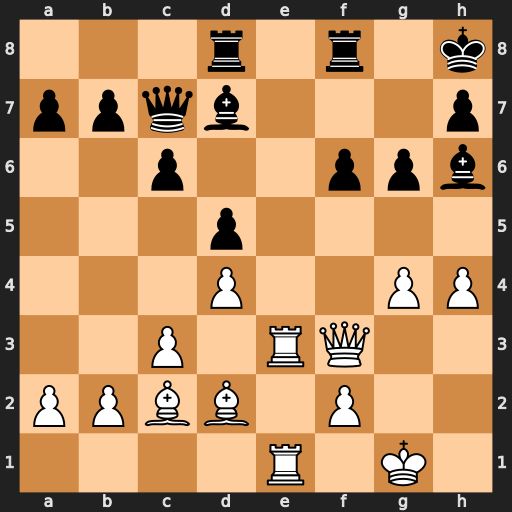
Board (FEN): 3r1r1k/ppqb3p/2p2ppb/3p4/3P2PP/2P1RQ2/PPBB1P2/4R1K1
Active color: w
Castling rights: -
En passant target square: -
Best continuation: Re7 Bxd2 Qd3